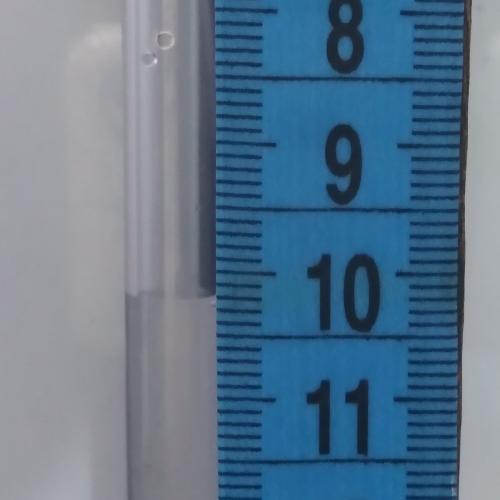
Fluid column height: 10.2 cm